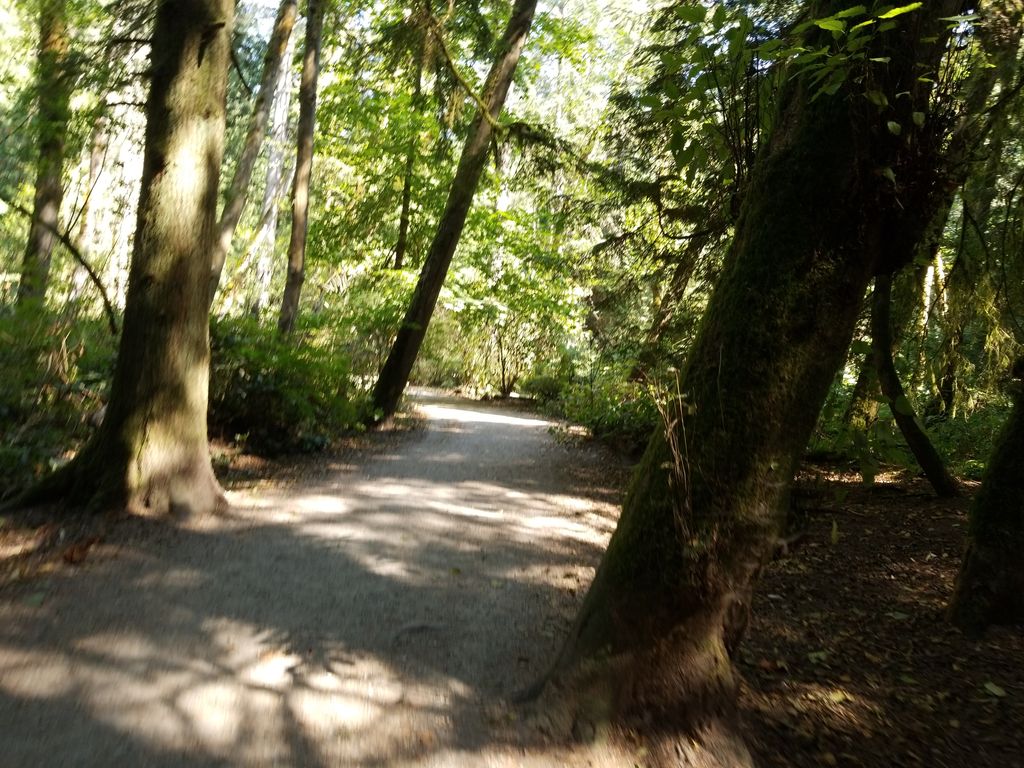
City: vancouver